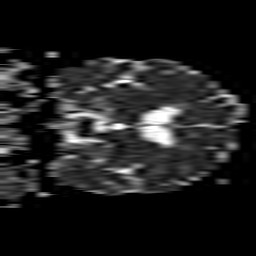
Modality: ADC
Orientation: coronal
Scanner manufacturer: philips
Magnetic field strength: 1.5 T
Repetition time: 3.647 s
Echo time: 0.07078 s